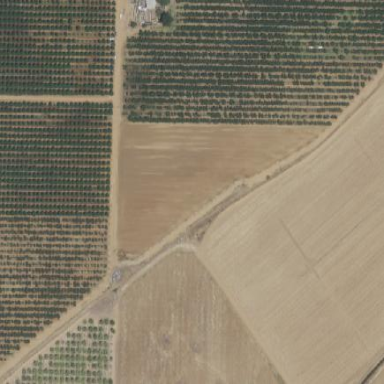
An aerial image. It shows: Orchard.